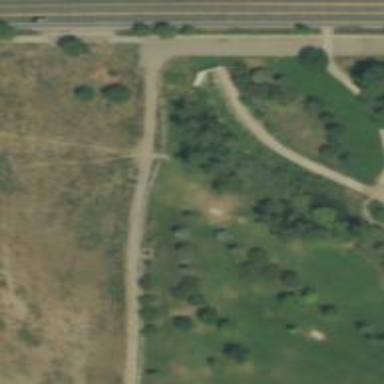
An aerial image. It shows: Disc golf tee.